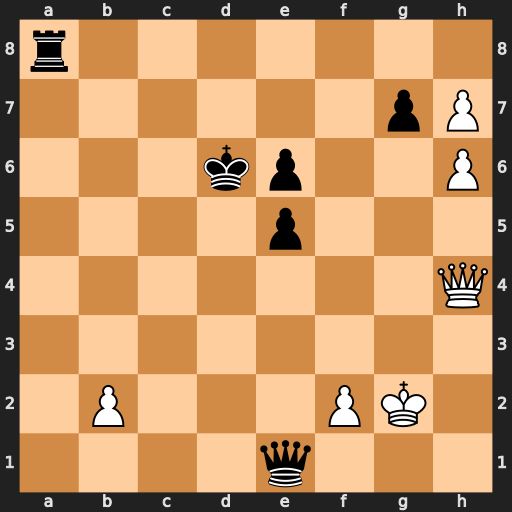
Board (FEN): r7/6pP/3kp2P/4p3/7Q/8/1P3PK1/4q3
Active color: w
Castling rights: -
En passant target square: -
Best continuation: hxg7 Ra1 h8=Q